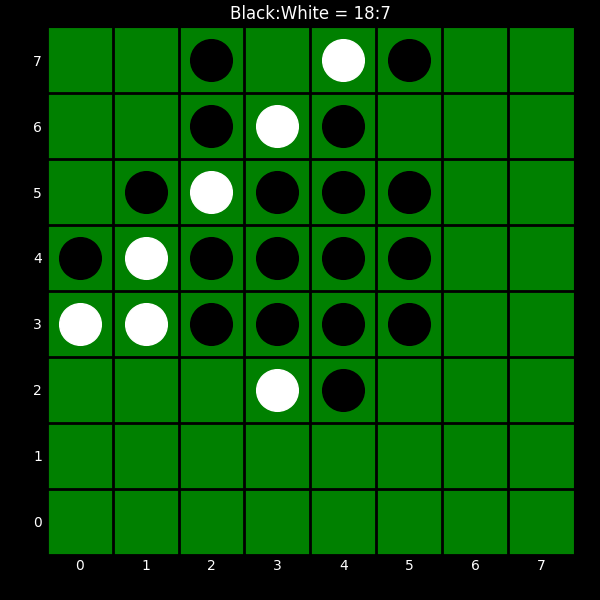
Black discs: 18
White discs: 7